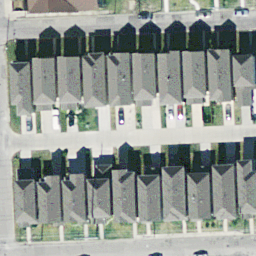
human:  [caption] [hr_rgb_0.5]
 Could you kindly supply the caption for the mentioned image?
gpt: Lots of houses arranged in lines with some roads fo through them .

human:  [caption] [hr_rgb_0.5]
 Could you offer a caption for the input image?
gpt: It is a dense residential area with many houses arranged in lines .

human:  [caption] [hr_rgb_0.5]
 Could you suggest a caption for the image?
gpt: There are lots of houses arranged in lines .

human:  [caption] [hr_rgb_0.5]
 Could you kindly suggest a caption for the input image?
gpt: This is a dense residential area .

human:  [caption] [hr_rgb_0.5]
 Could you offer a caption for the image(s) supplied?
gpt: There are some houses arranged in lines in the dense residential area .